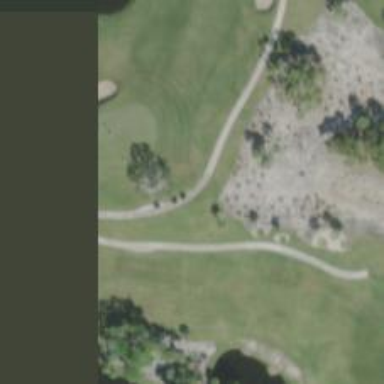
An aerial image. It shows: Footway that also serves as golf cart path.